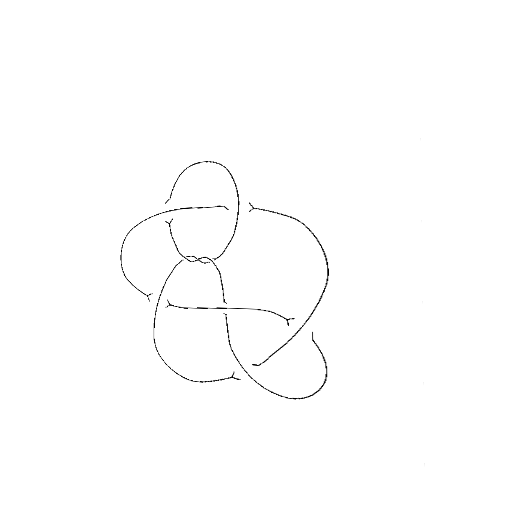
Crossing number: 9